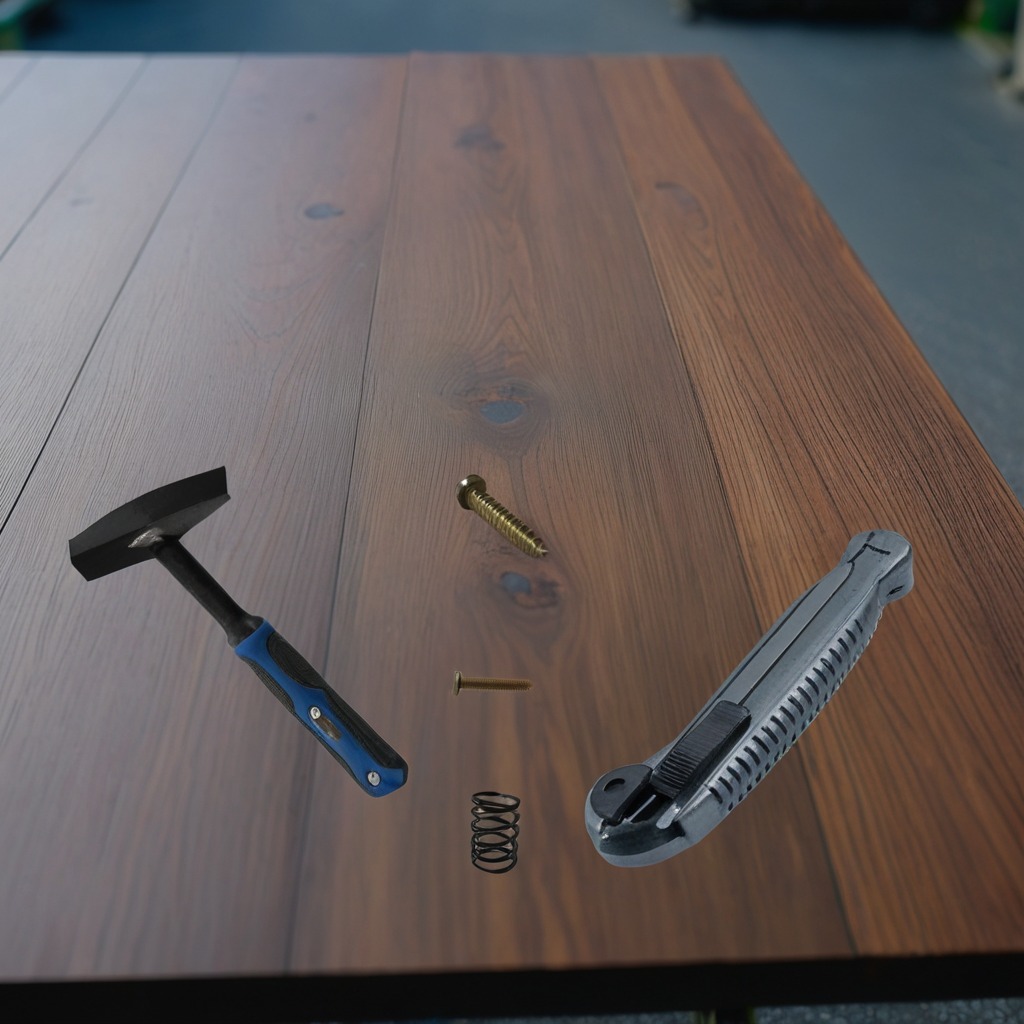
A utility knife, a metal machine screw, an iron nail, a hammer, and a coiled metal spring are lying on the old table.